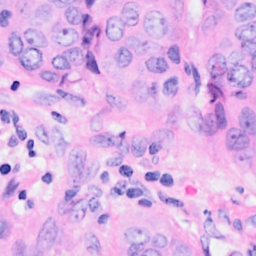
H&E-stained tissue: Breast